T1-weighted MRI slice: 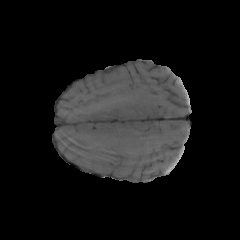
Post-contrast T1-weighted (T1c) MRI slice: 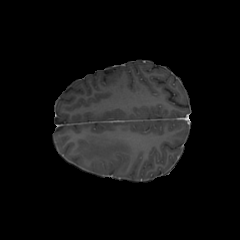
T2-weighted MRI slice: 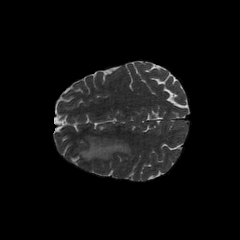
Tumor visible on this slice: yes